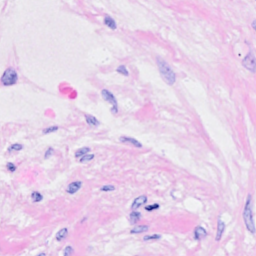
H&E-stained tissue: Breast